Aerial crown-view tile of a tropical tree (Barro Colorado Island, Panama), acquired 20250715:
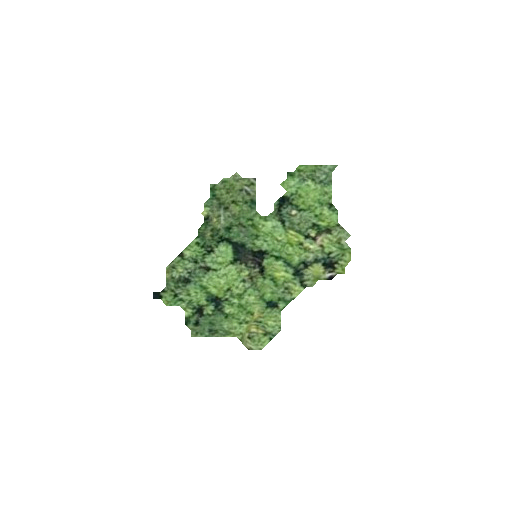
Species: Protium tenuifolium
GBIF accepted scientific name: Protium tenuifolium
Crown area: 31.327 m²